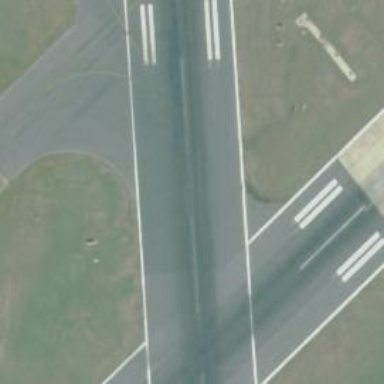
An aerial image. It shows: View of taxiway at the airport.